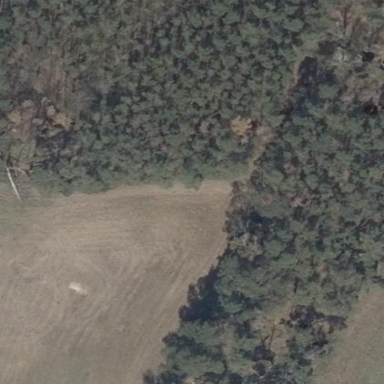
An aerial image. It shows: Forest area.